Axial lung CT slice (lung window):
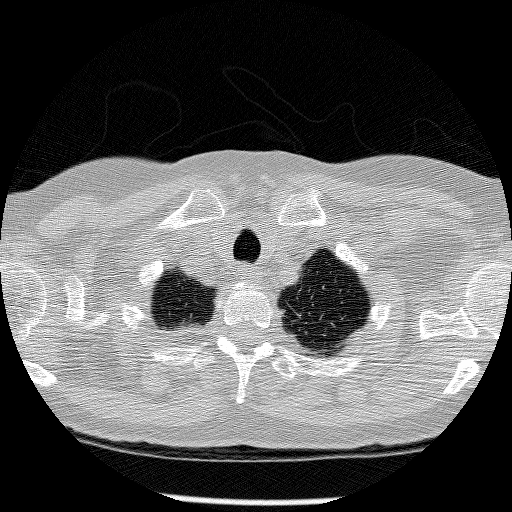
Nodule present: no